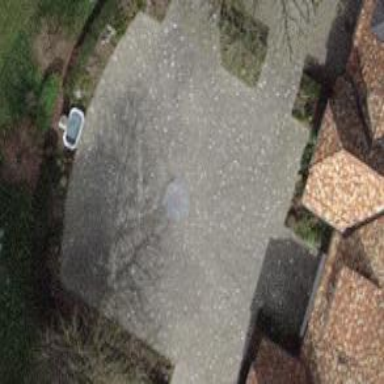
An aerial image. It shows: Driveway.